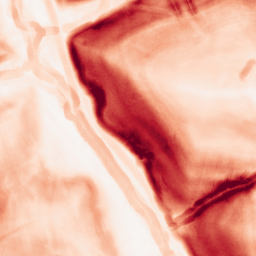
Category: morphological
Decomposition family: morphological_gradient
Decomposition parameters: size: 5
shape: disk
Upsampling method: cubic_catmull_rom
Upsampling parameters: scale: 4
Upsampling scale: 4